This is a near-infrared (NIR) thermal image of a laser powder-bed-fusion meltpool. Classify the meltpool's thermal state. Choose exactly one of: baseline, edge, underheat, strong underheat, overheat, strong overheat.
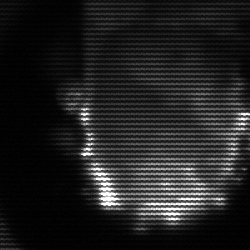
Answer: baseline